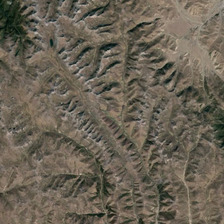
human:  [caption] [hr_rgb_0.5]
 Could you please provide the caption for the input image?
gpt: it is a rather bald mountain range where several paths stretch through .

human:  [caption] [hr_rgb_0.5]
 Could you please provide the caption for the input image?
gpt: there are bare mountains with some part covered with plants .

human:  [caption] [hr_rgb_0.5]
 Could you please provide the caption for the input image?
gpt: there are bare mountains with some part covered with plants .

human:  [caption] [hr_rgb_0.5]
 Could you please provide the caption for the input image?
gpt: there are bare mountains with some part covered with plants .

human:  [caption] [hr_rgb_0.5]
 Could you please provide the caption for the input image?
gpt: it is a piece of irregular khaki mountains .